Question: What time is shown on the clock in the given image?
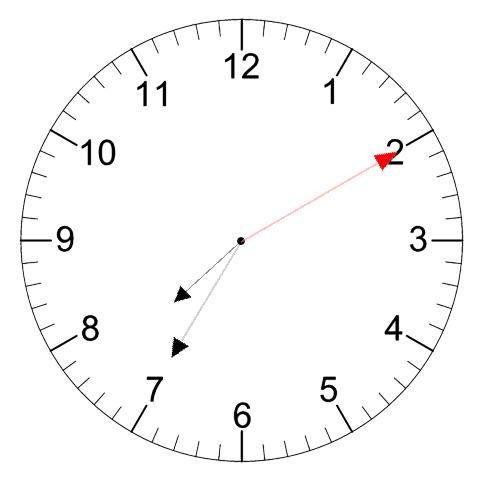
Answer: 07:35:10